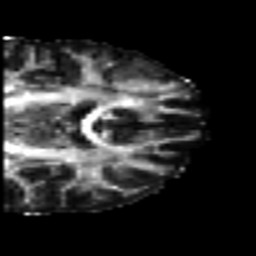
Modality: FA
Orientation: coronal
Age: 20
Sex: female
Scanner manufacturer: siemens
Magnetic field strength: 3 T
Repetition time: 7 s
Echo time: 0.0926 s